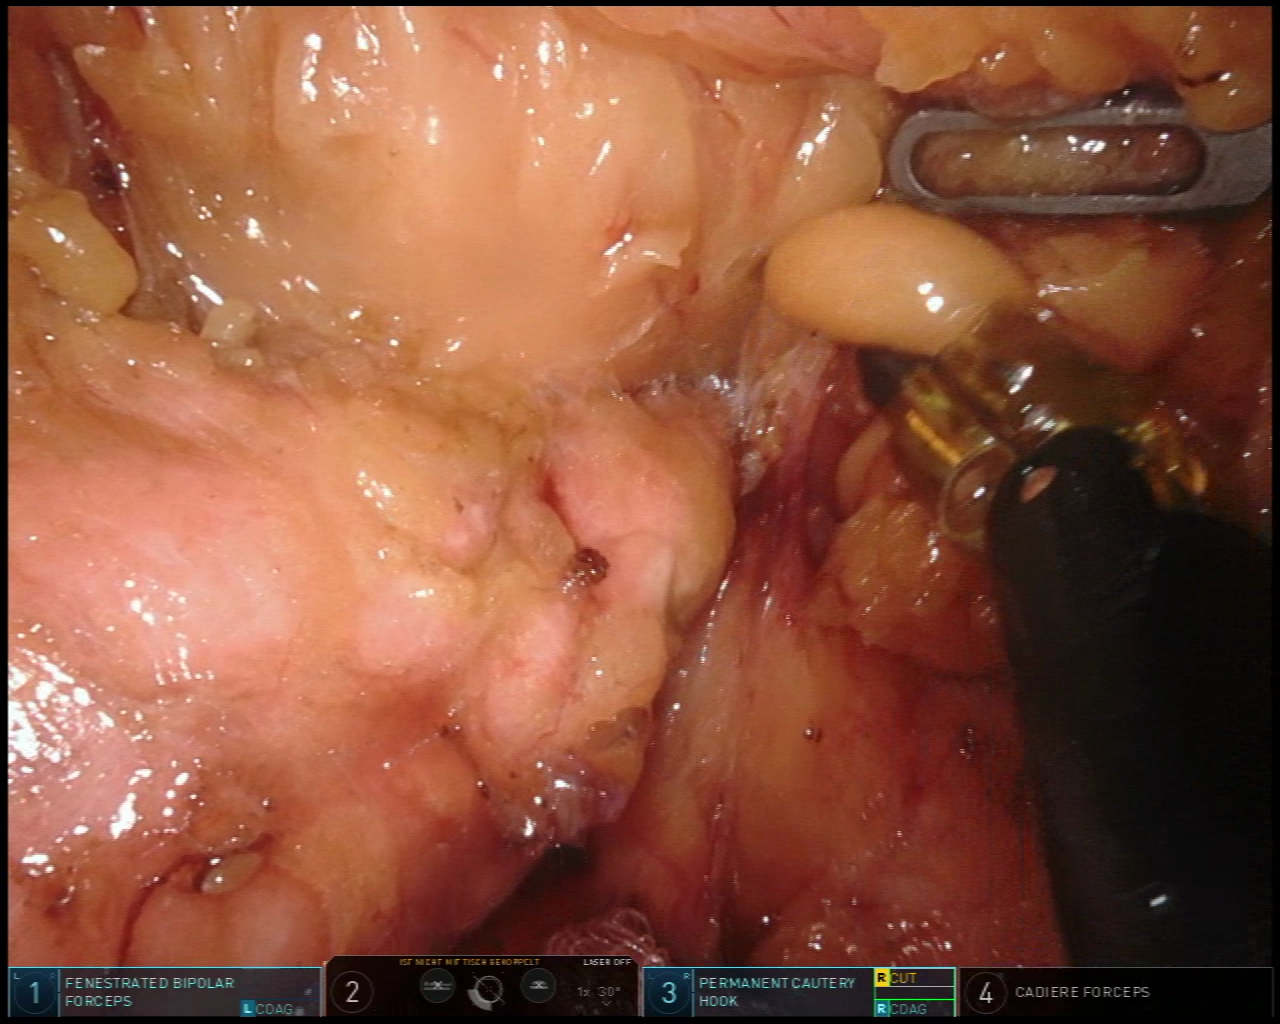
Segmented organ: pancreas
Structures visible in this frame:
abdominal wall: no
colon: no
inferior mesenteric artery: no
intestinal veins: no
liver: no
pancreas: yes
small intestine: no
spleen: no
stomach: no
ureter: no
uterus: no
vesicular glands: no